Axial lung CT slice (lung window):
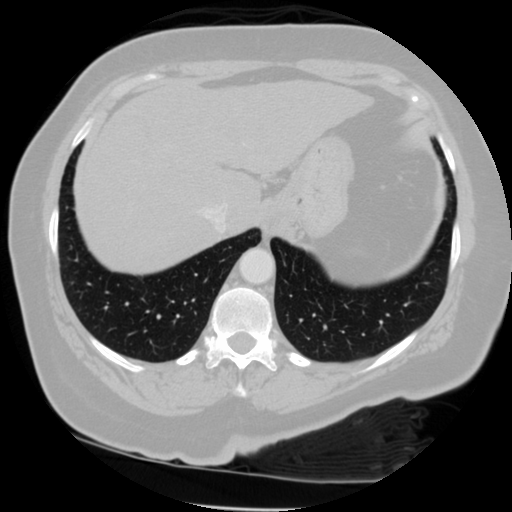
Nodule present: no